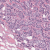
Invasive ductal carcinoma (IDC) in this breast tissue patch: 1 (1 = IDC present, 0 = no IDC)